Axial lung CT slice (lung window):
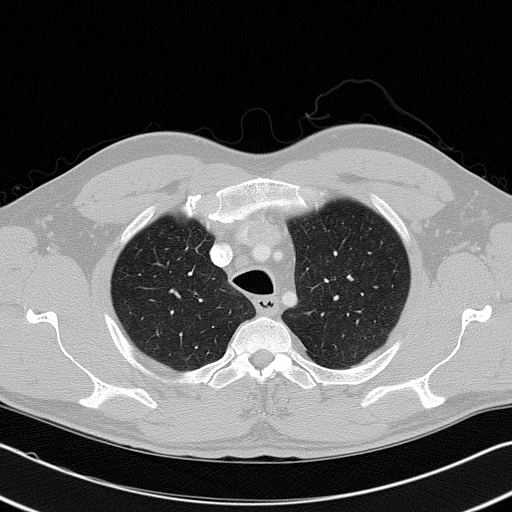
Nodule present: no